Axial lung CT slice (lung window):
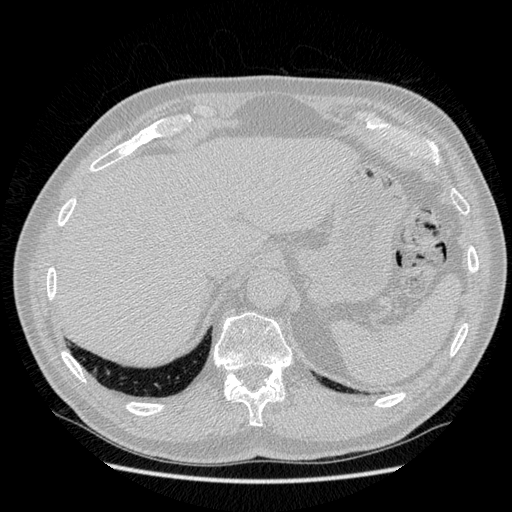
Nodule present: no